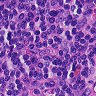
Metastatic tissue present: no